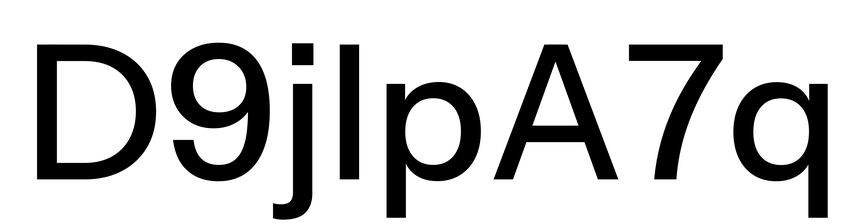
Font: InstrumentSans_Medium